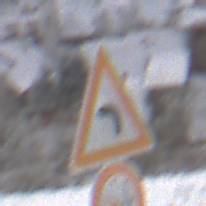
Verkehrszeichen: KurveLinks
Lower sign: VerbotUeberholenEinspurigeFahrzeuge
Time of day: MorningAfternoon
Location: Outdoor (Nature)
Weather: PartlyCloudy
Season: Winter
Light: Natural